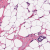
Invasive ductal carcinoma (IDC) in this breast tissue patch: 0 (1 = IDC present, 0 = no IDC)